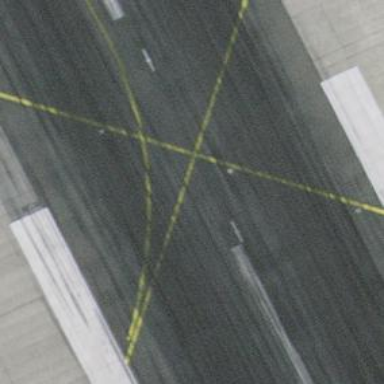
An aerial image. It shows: Image of taxiway at airport.